Question: I've been tasked with writing a prototype of my team's DSL in Java, so I thought I would try it out using ANTLR. However I'm having problems with the 'expression' and 'condition' rules.
The DSL is already well defined so I would like to keep as close to the current spec as possible.
'''
grammar MyDSL;
// Obviously this is just a snippet of the whole language, but it should give a
// decent view of the issue.
entry
: condition EOF
;
condition
: LPAREN condition RPAREN
| atomic_condition
| NOT condition
| condition AND condition
| condition OR condition
;
atomic_condition
: expression compare_operator expression
| expression (IS NULL | IS NOT NULL)
| identifier
| BOOLEAN
;
compare_operator
: EQUALS
| NEQUALS
| GT | LT
| GTEQUALS | LTEQUALS
;
expression
: LPAREN expression RPAREN
| atomic_expression
| PREFIX expression
| expression (MULTIPLY | DIVIDE) expression
| expression (ADD | SUBTRACT) expression
| expression CONCATENATE expression
;
atomic_expression
: SUBSTR LPAREN expression COMMA expression (COMMA expression)? RPAREN
| identifier
| INTEGER
;
identifier
: WORD
;
// Function Names
SUBSTR: 'SUBSTR';
// Control Chars
LPAREN : '(';
RPAREN : ')';
COMMA : ',';
// Literals and Identifiers
fragment DIGIT : [0-9] ;
INTEGER: DIGIT+;
fragment LETTER : [A-Za-z@$#];
fragment CHARACTER : DIGIT | LETTER | '_';
WORD: LETTER CHARACTER*;
BOOLEAN: 'TRUE' | 'FALSE';
// Arithmetic Operators
MULTIPLY : '*';
DIVIDE : '/';
ADD : '+';
SUBTRACT : '-';
PREFIX: ADD| SUBTRACT ;
// String Operators
CONCATENATE : '||';
// Comparison Operators
EQUALS : '==';
NEQUALS : '<>';
GTEQUALS : '>=';
LTEQUALS : '<=';
GT : '>';
LT : '<';
// Logical Operators
NOT : 'NOT';
AND : 'AND';
OR : 'OR';
// Keywords
IS : 'IS';
NULL: 'NULL';
// Whitespace
BLANK: [
]+ -> channel(HIDDEN) ;
'''
The phrase I'm testing with is
'''
(FOO == 115 AND (SUBSTR(BAR,2,1) == 1 OR SUBSTR(BAR,4,1) == 1))
'''
However it is breaking on the nested parenthesis, matching the first ( with the first ) instead of the outermost (see below). In ANTLR3 I solved this with semantic predicates but it seems that ANTLR4 is supposed to have fixed the need for those.

I'd really like to keep the 'condition' and the 'expression' rules separate if at all possible. I have been able to get it to work when merged together in a single 'expression' rule (based on examples here and elsewhere) but the current DSL spec has them as different and I'm trying to reduce any possible differences in behaviour.
Can anyone point out how I can get this all working while maintaining a separate rule for 'conditions' and'expressions'? Many thanks!
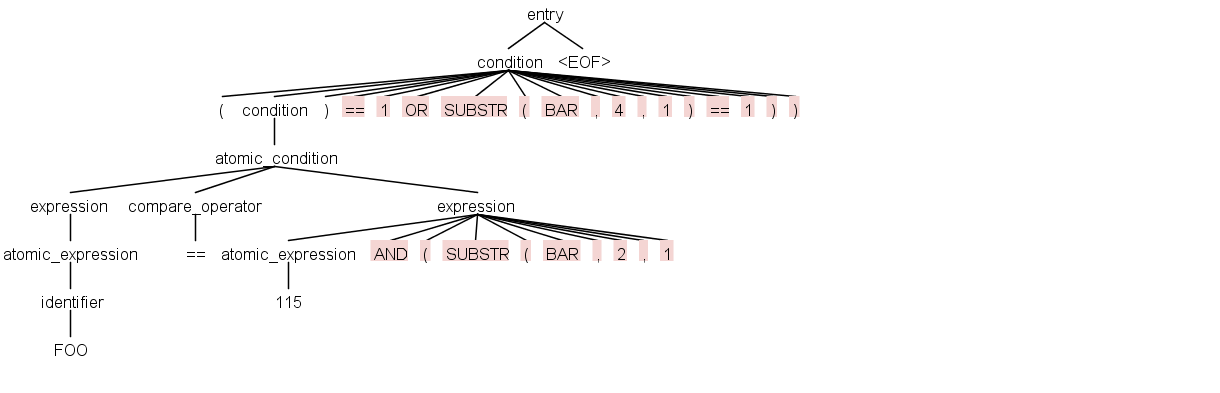
Answer: The grammar seems fine to me.
There's one thing going wrong in the lexer: the 'WORD' token is defined before various keywords/operators causing it to get precedence over them. Place your 'WORD' rule at the very end of your lexer rules (or at least after the last keywords which 'WORD' could also match).